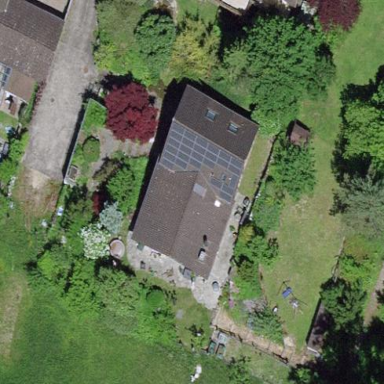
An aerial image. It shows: Simple and straightforward house.